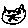
Label: cat